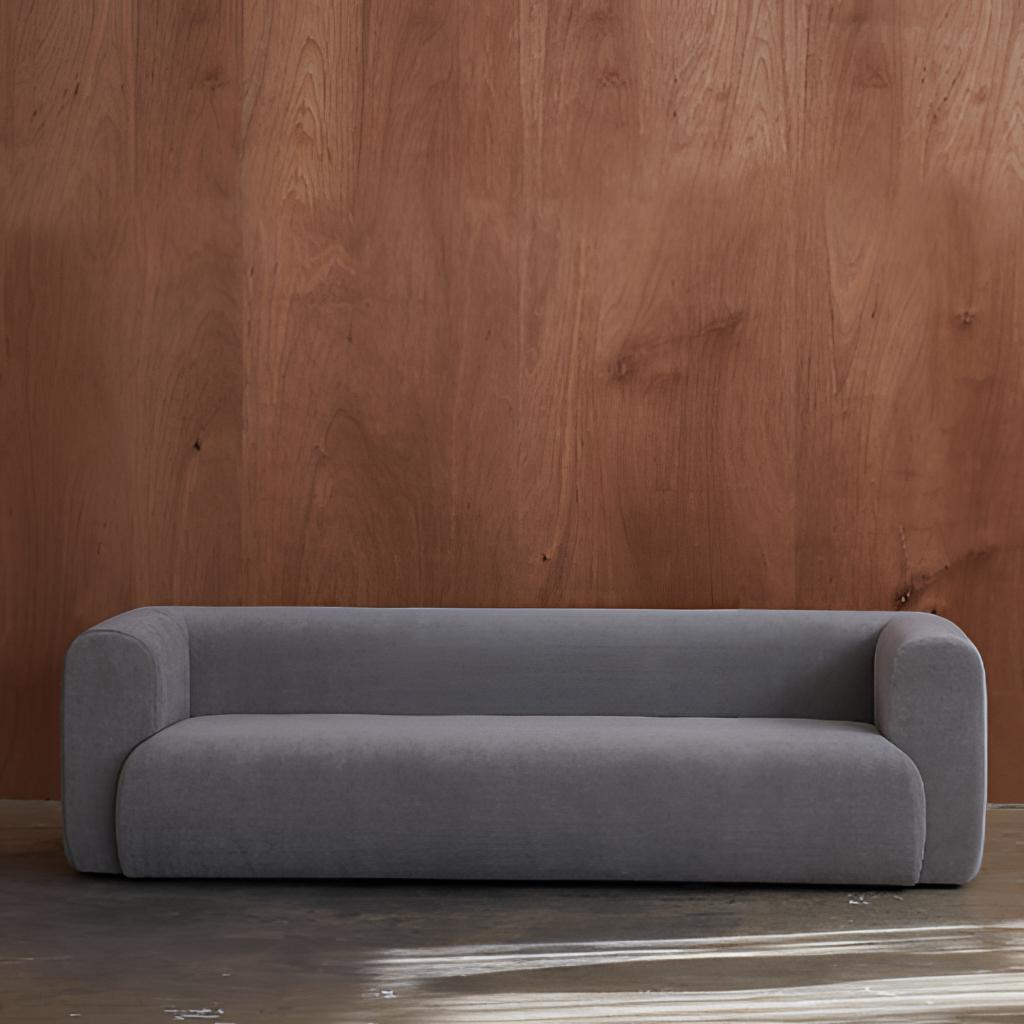
gray fabric sofa, living room, gray concrete flooring, with smooth pattern, wood wallpaper, with solid pattern, modern